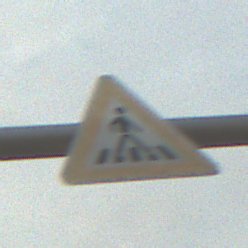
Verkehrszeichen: FussgaengerueberwegLinks
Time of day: SunriseSunset
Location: Outdoor (Suburban)
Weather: PartlyCloudy
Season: NotSpecified
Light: Natural